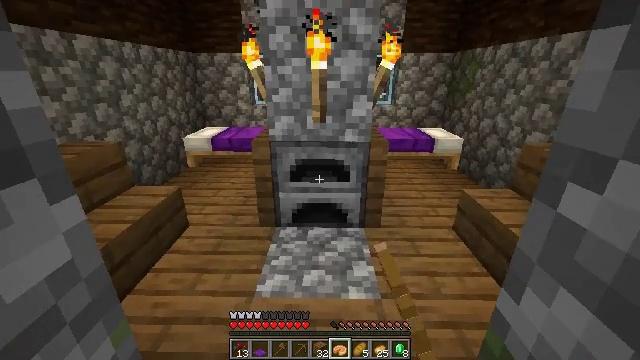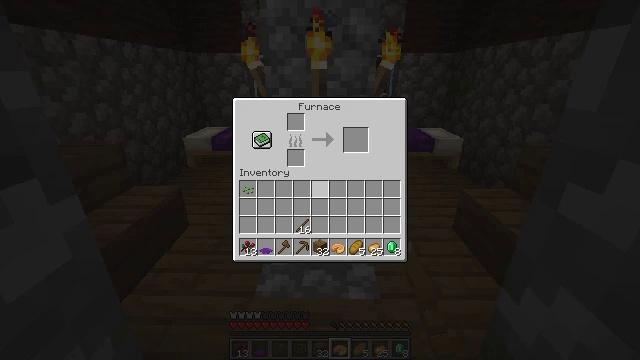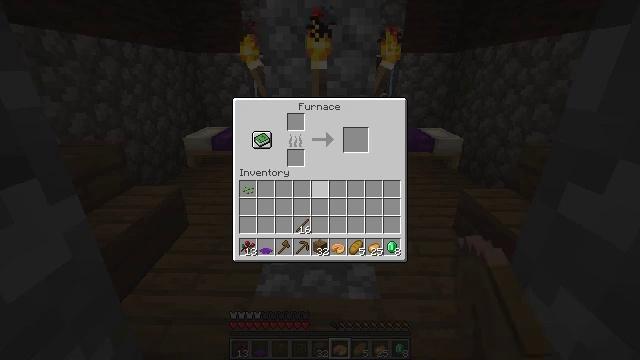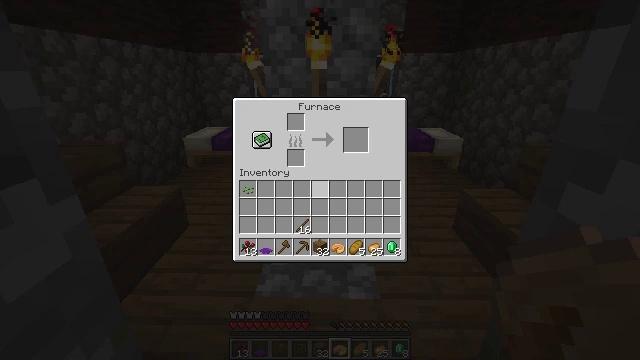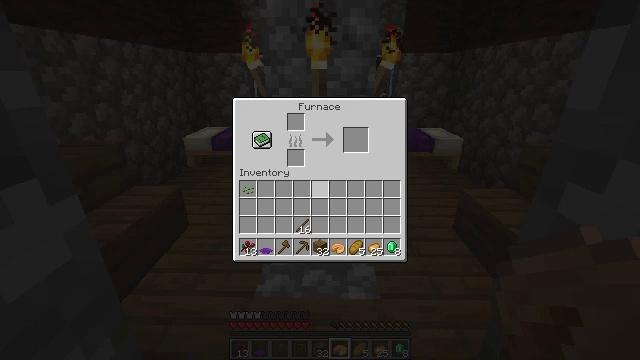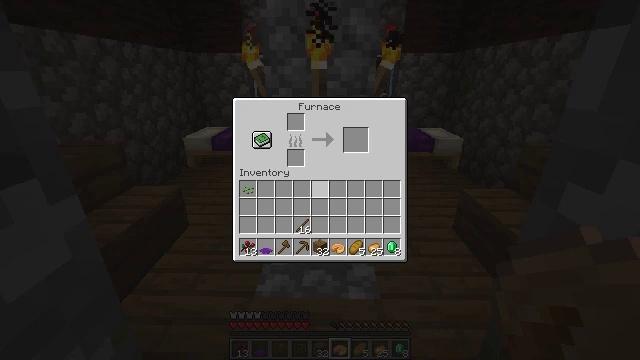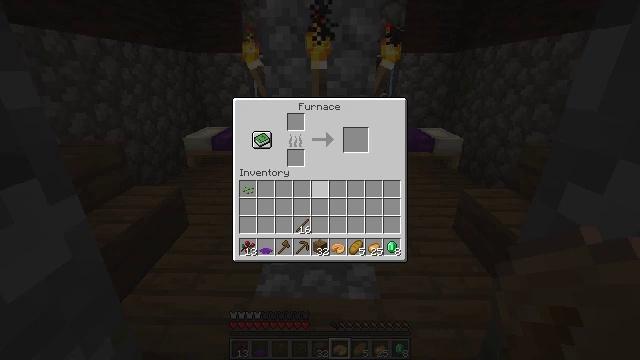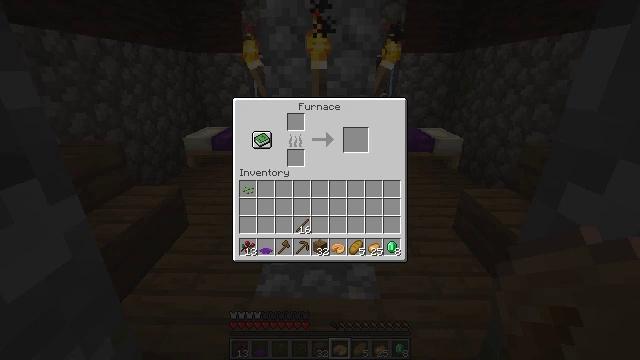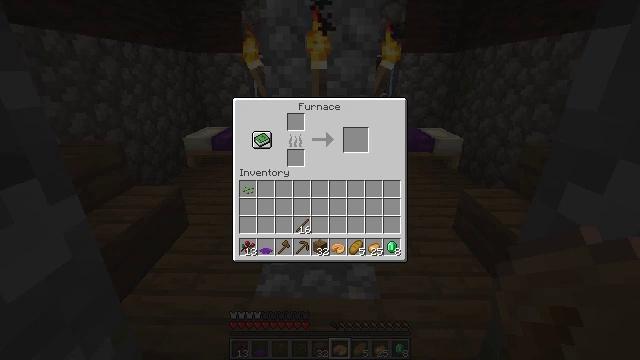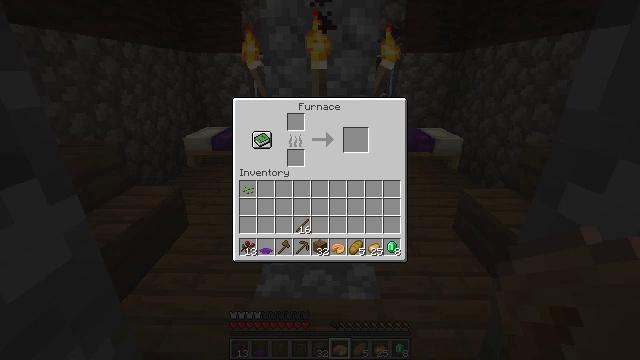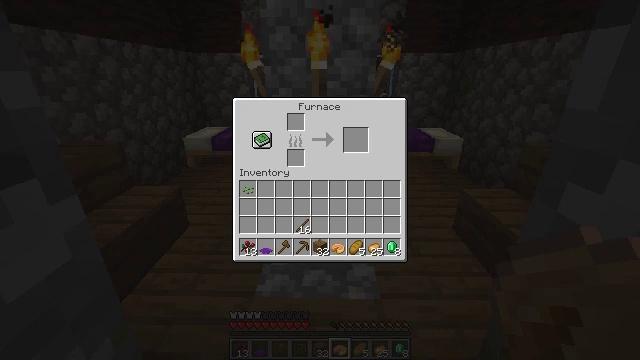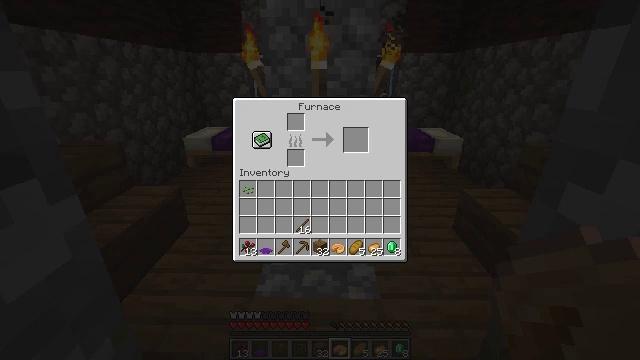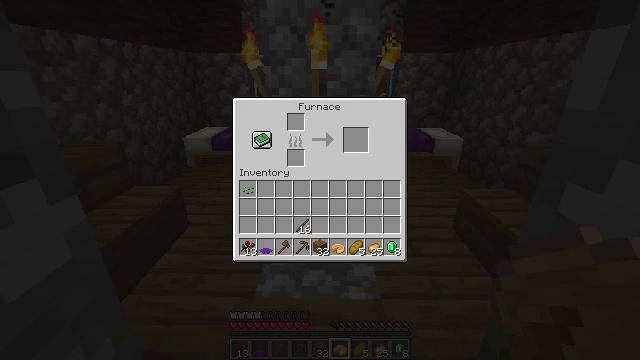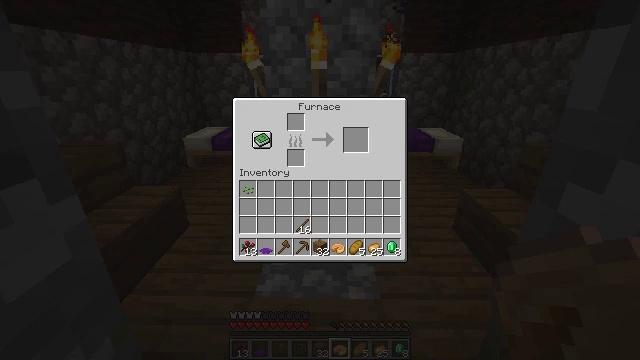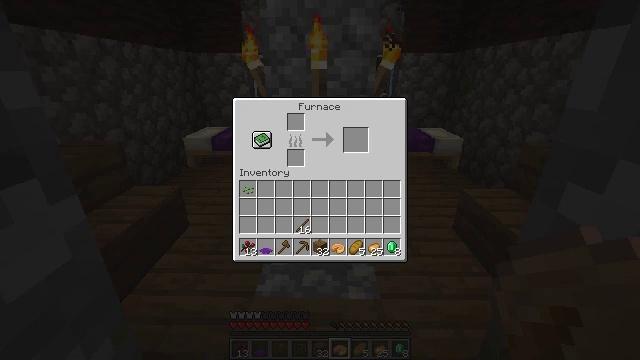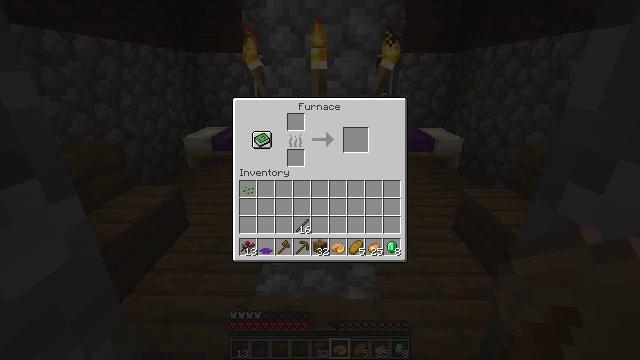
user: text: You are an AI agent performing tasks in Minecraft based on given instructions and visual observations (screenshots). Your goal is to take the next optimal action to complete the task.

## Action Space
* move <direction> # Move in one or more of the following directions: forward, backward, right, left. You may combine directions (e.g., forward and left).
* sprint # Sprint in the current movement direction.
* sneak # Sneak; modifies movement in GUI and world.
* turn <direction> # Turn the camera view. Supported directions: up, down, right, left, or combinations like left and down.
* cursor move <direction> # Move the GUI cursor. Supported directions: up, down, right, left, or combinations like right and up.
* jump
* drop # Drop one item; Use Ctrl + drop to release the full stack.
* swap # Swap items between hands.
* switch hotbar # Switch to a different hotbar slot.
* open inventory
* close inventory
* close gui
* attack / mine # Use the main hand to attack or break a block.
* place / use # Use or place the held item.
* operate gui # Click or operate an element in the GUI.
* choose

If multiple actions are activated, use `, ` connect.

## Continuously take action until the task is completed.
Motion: motion action
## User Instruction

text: Remove a pumpkin pie from the inventory.
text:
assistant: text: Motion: open gui
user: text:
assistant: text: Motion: no_op
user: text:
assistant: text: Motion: no_op
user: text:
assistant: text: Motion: no_op
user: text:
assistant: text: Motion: no_op
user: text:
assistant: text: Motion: no_op
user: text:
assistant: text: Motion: no_op
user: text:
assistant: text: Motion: no_op
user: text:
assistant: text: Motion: no_op
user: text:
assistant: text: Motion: no_op
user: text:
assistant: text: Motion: no_op
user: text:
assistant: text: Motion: no_op
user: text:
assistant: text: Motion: no_op
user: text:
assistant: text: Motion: no_op
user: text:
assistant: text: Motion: no_op
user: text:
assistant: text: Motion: no_op
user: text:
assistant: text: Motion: no_op
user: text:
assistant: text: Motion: no_op
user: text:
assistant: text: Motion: no_op
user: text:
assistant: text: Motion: no_op
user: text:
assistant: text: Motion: no_op
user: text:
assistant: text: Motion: no_op
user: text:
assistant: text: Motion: no_op
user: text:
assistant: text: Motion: no_op
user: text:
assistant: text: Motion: no_op
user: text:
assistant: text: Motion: no_op
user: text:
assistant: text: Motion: no_op
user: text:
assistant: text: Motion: no_op
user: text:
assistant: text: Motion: no_op
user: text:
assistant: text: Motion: no_op